Question: I have the following dataframe in pandas:

It is grouped/indexed by the age range of the participants in the data set. For each age range in the dataframe, I'd like to generate a barplot whose bars display the rates of divorce, marriage, etc. for that particular age range. How can I do this using either matplotlib or seaborn? Thanks in advance for any assistance rendered.
Code used to generate the dataframe:
'''
import numpy as np
import pandas as pd
import seaborn as sns
from matplotlib import pyplot as plt
plt.style.use('ggplot')
df = pd.DataFrame({
'age_range': [(18, 28), (28, 38), (38, 48), (48, 58), (58, 68), (68, 78), (78, 88)],
'divorced': [0.015837, 0.068826, 0.138132, 0.185022, 0.180258, 0.179211, 0.099502],
'living with partner': [0.21040724, 0.<PHONE>, 0.<PHONE>, 0.<PHONE>, 0.<PHONE>, 0.<PHONE>, 0.<PHONE>],
'married': [0.24208145, 0.51619433, 0.57198444, 0.54625551, 0.50429185, 0.37992832, 0.28855721],
'never_married': [0.50904977, 0.23279352, 0.<PHONE>, 0.<PHONE>, 0.<PHONE>,0.<PHONE>, 0.<PHONE>],
'refused': [np.nan, np.nan, np.nan, np.nan, 0.<PHONE>, np.nan, np.nan],
'widowed': [np.nan, 0.<PHONE>, <PHONE> , 0.<PHONE>, 0.<PHONE>, 0.33691756, 0.53731343]
})
df.set_index('age_range', inplace=True)
df
'''
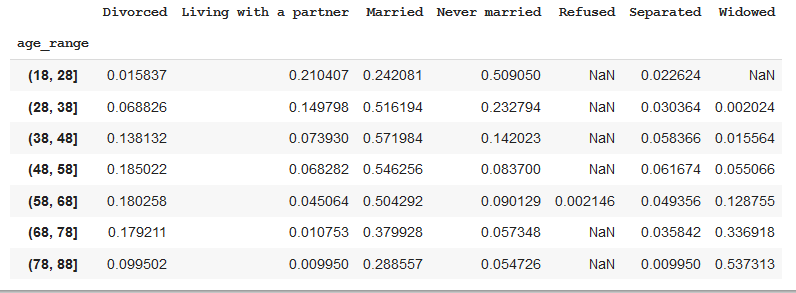
Answer: Since these percentages tend to add up to 1, a stacked bar chart is rather suitable:
'''
plt.style.use('ggplot')
ax = df.plot.bar(stacked=True)
ax.legend(loc='center left', bbox_to_anchor=(1, 0.5))
'''
Result:
<URL>